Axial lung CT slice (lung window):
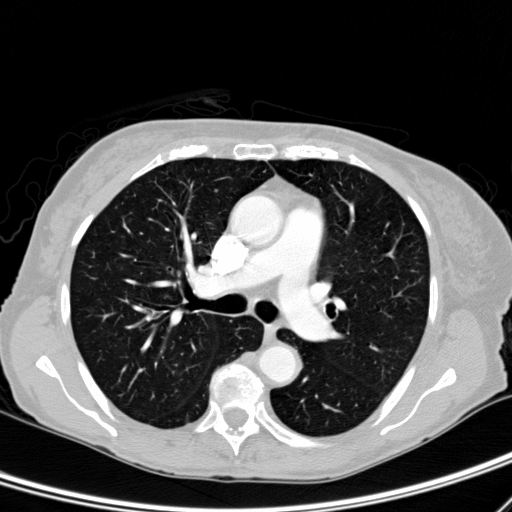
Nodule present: no